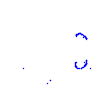
Particle: proton